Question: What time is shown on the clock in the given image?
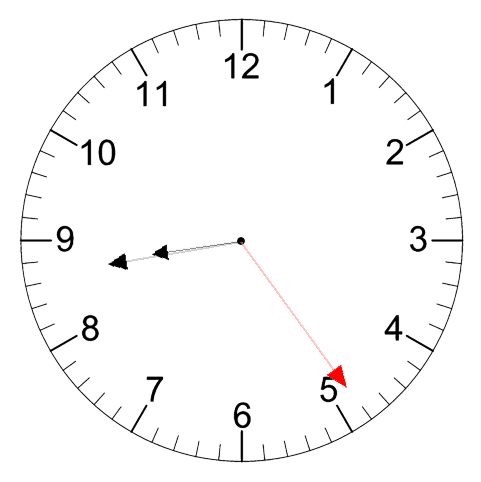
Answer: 08:43:24